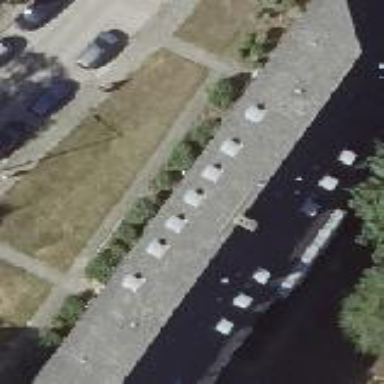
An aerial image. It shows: Hipped roof on residential building.